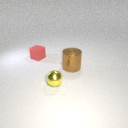
small yellow metal sphere in front of small red rubber cube